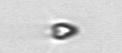
Label: Pyramimonas